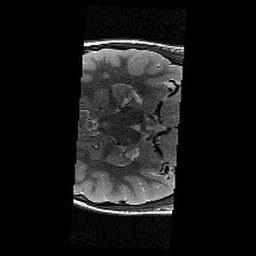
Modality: T2w
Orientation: axial
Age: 12
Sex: female
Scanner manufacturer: siemens
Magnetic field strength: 3 T
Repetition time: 8.46 s
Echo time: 0.067 s